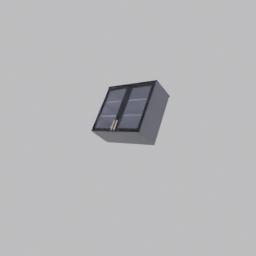
Label: furniture